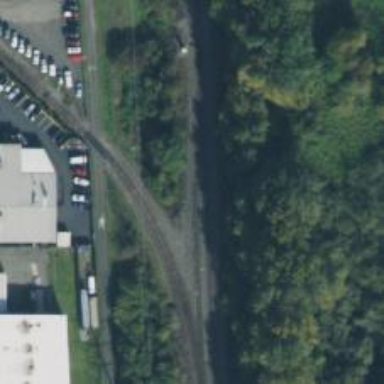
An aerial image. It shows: Railway siding with rails.